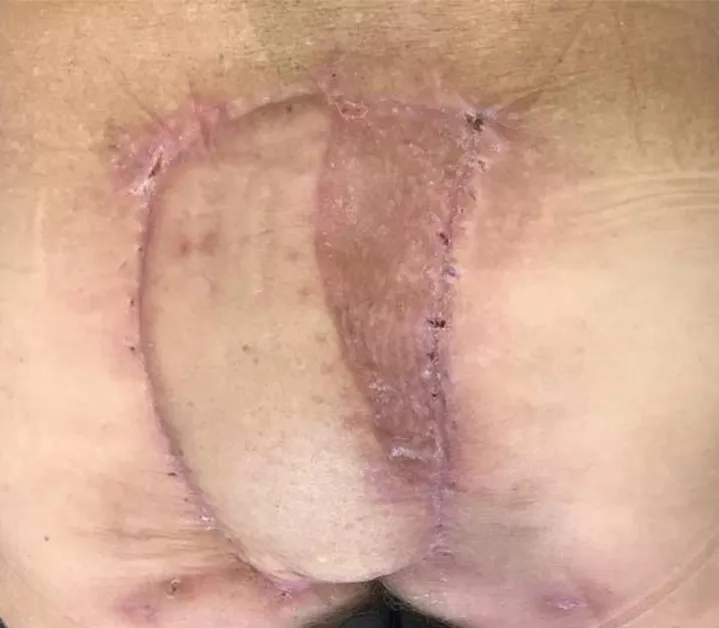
Cosmetic result after reconstructive surgery (one month after surgery).
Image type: medical_photograph (other_medical_photograph)